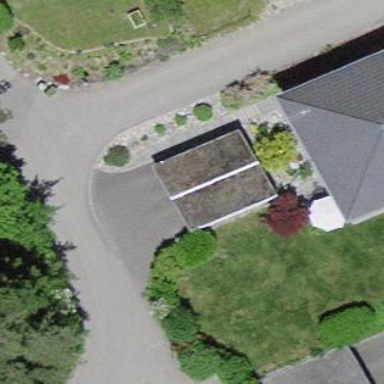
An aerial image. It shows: Group of garages.